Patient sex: M
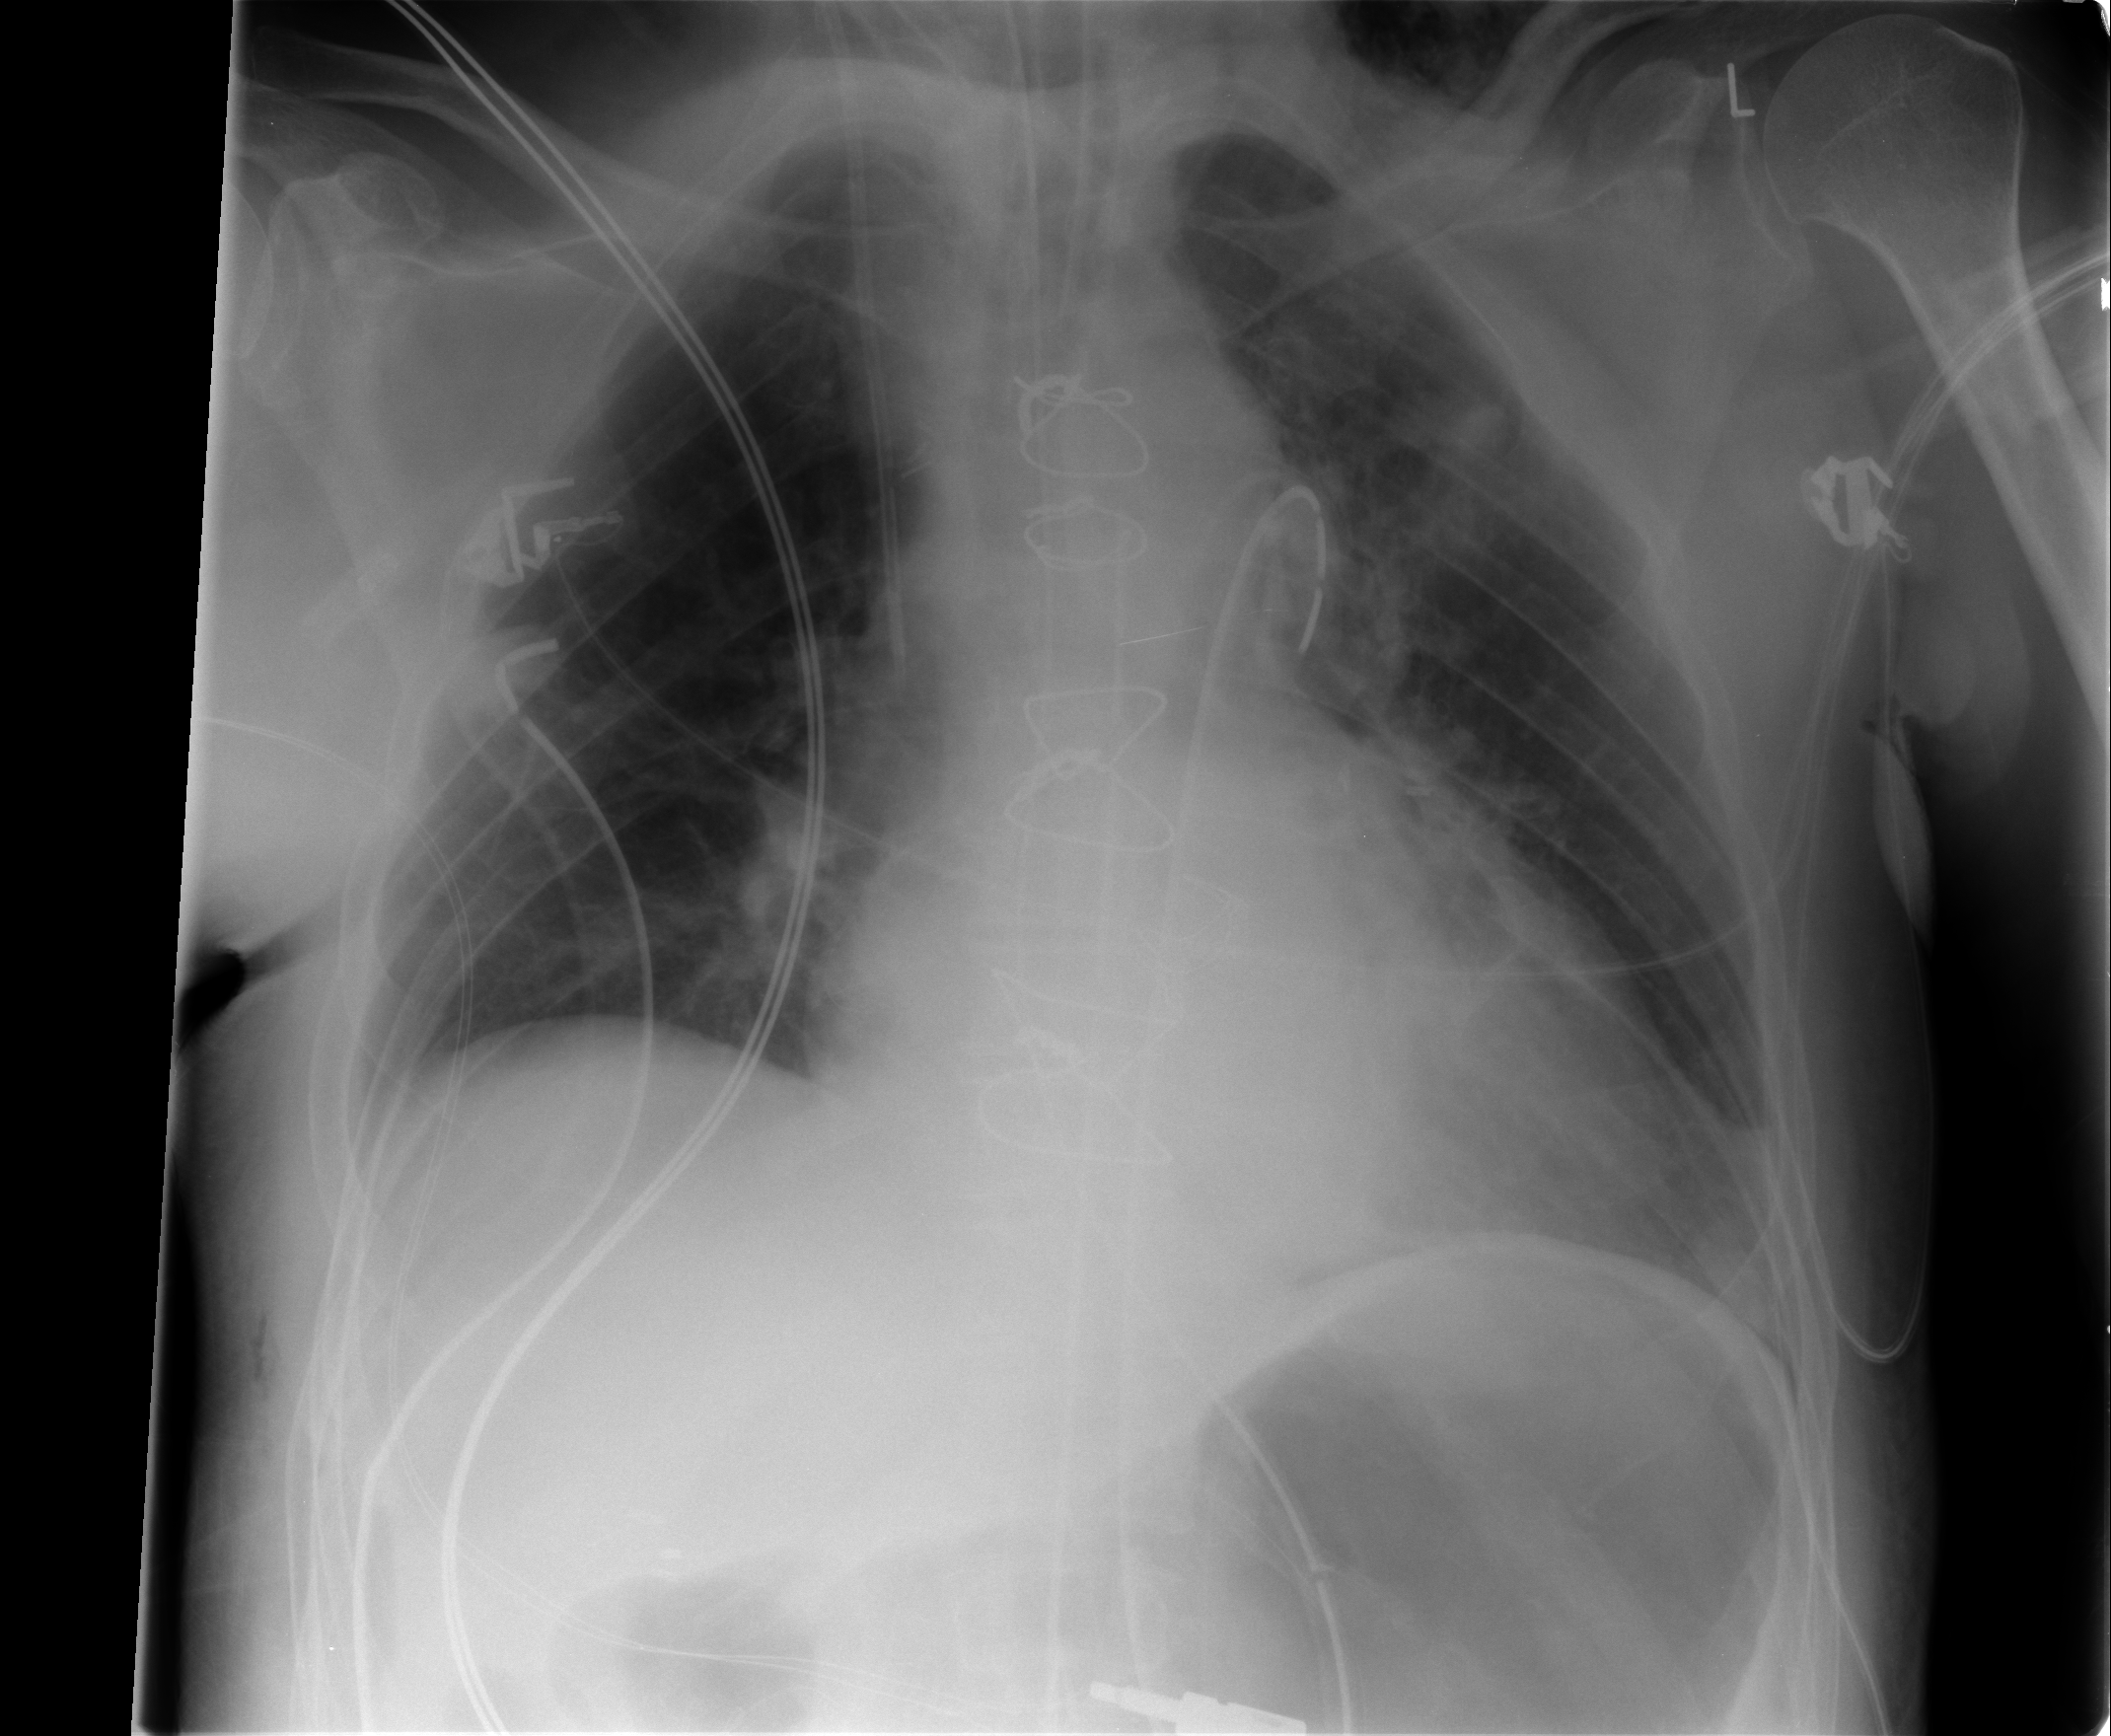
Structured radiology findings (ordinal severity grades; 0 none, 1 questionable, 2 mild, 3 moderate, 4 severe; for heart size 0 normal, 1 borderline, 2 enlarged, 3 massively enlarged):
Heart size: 2
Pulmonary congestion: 1
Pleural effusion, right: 0
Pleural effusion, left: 2
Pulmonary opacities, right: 0
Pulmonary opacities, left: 2
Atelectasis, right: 0
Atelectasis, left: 2